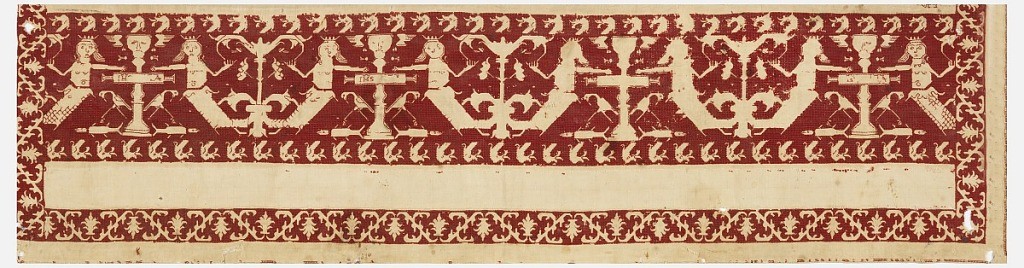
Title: Border
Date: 17th–18th century
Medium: silk embroidery, linen foundation Technique: embroidered in deflected element stitches on plain weave Label: linen plain weave, embroidered in silk
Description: End of a table cover or towel of off-white linen embroidered in red silk with a symmetrical arrangement of mermaids and fountains. Red background is embroidered, with figures reserved in plain cloth.